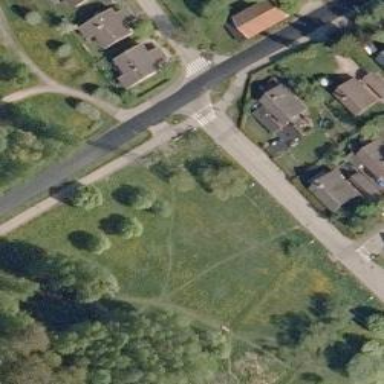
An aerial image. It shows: Path.